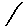
Label: line